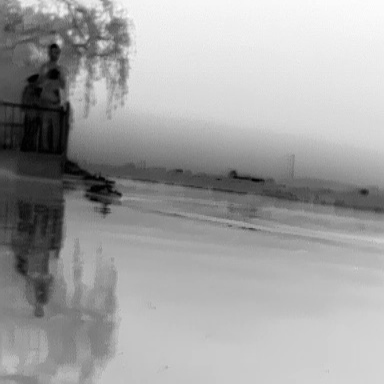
There are two warships in the infrared image.